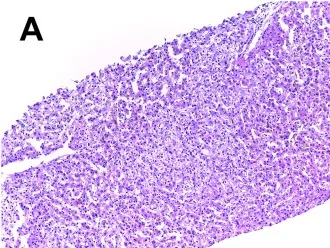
Liver histology showed normal lobular architecture with few lymphocytes, monocytes and neutrophils infiltrating the portal areas were seen in (A) (H&E x 100).
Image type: pathology (h&e)